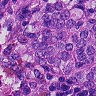
Metastatic tissue present: yes